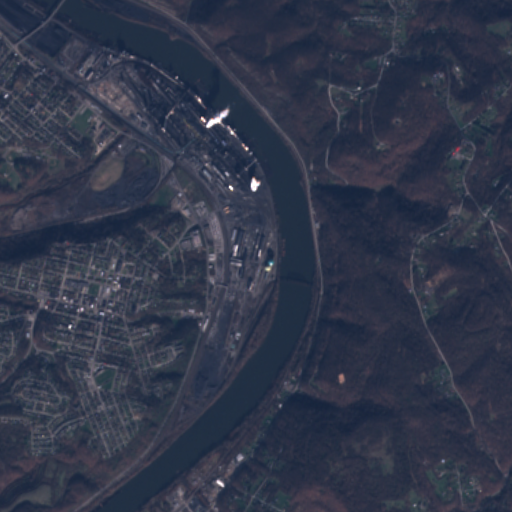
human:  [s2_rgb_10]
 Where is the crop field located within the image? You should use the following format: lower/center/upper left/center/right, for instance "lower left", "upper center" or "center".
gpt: The crop field is located in the lower center of the image.
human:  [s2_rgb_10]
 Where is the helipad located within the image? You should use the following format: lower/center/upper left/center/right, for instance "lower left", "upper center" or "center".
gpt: The helipad is located in the center of the image.
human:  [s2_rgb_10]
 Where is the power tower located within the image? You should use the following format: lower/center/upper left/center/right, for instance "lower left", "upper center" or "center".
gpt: The power tower is located in the upper left of the image.
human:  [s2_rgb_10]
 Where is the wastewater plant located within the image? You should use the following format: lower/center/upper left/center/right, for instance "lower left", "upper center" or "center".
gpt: The wastewater plant is located in the upper left of the image.
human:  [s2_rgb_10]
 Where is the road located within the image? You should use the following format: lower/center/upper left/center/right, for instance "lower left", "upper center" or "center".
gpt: There is no road in the image.